Interaction volume radius: 5 \u00c5
Interaction volume height: 10 \u00c5
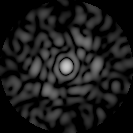
Disorder parameter: 0.8361